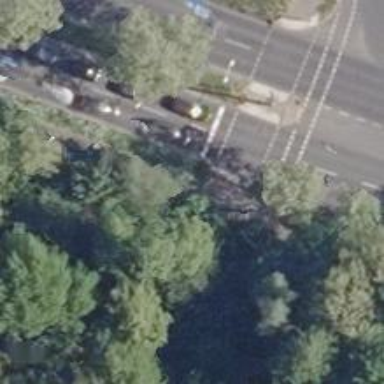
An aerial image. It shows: Asphalt path designated for cycling.